Question: Hi i am trying to show two item in list view.i know we can do this with the following. 'ArrayList<Map<String, String>>' but i need to show one image along with this two item.
Here is a image which I want.

I create xml file with one imageview and two text view.i don't understand how to do this.
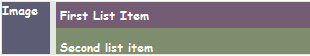
Answer: You should implement the class 'ArrayAdapter' and create your own 'ListAdapter'.
See: <URL>